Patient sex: F
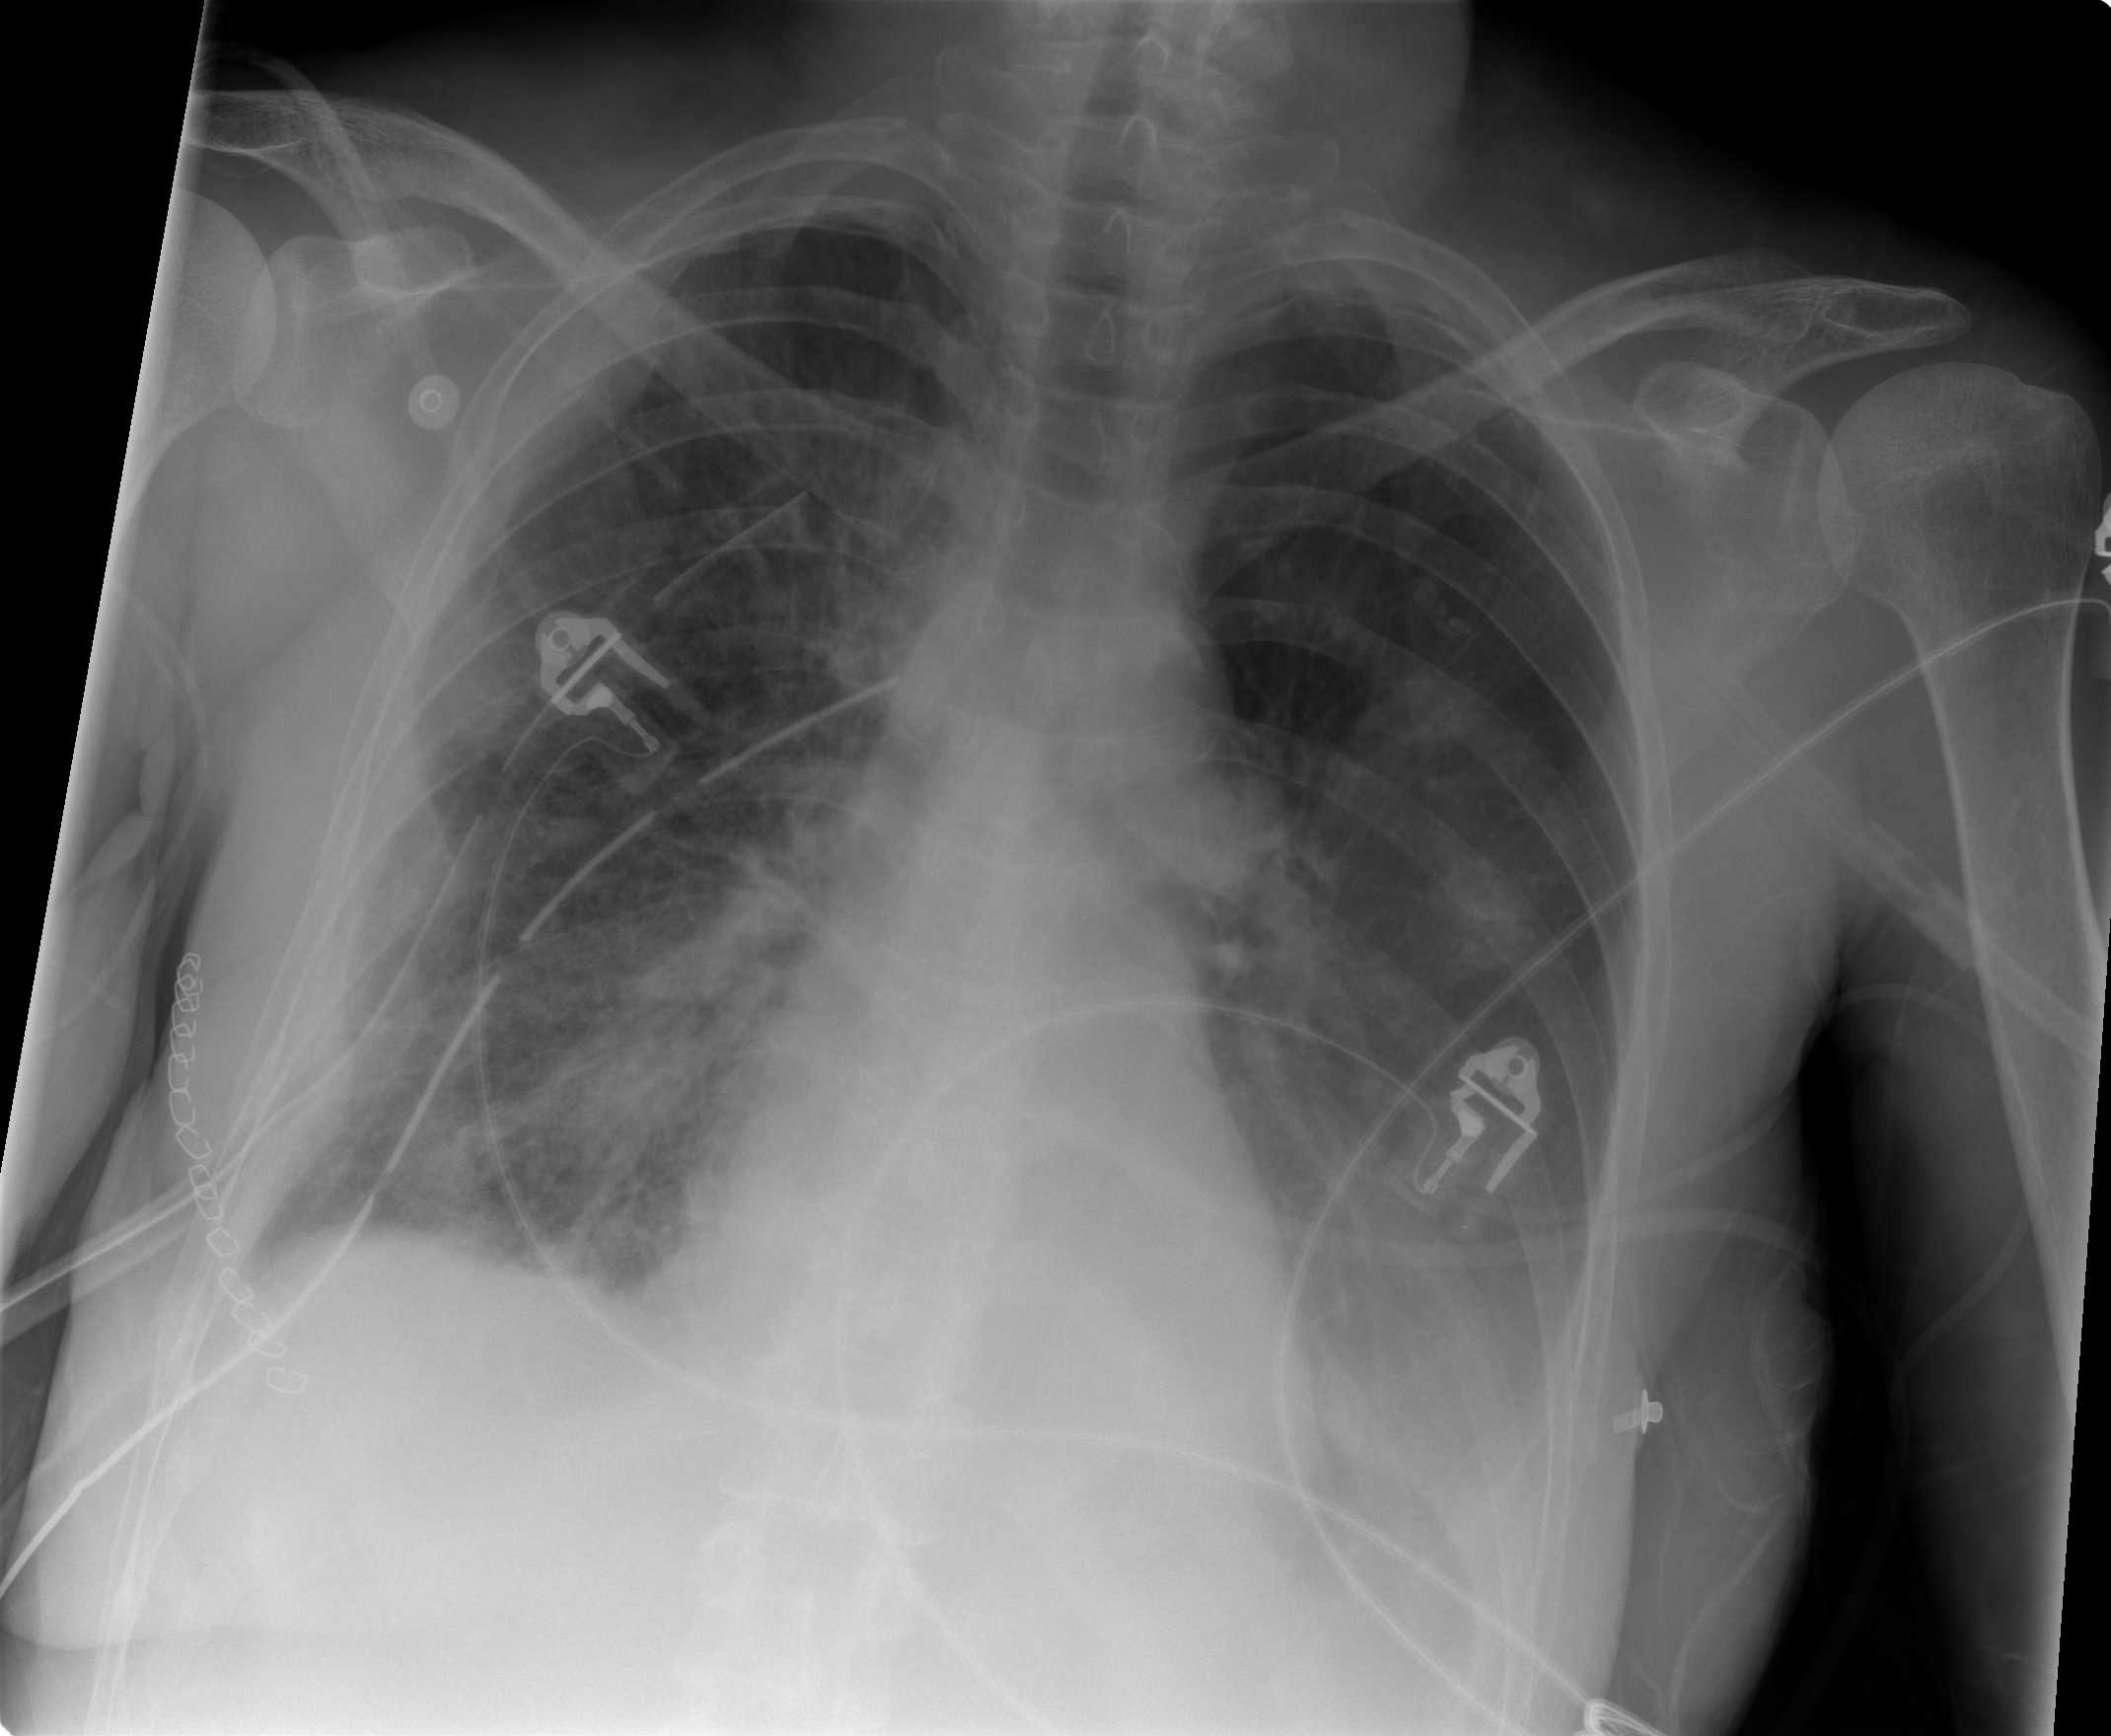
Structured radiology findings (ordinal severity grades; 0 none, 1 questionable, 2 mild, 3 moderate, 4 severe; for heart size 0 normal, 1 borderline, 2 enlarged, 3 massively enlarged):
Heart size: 0
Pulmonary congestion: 2
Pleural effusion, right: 2
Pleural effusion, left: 2
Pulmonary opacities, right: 2
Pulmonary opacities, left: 0
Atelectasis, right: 3
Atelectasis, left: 2